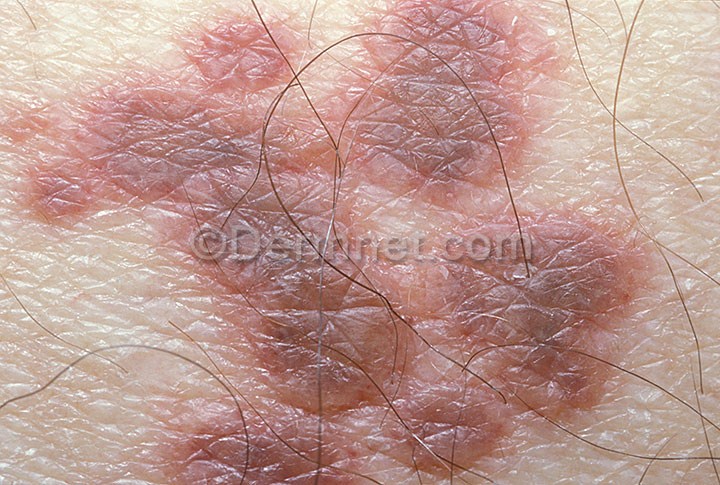
Disease: Vasculitis Photos